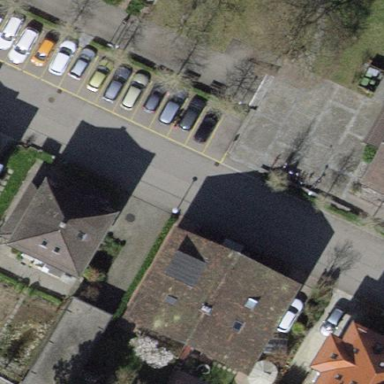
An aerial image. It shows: Detached building.